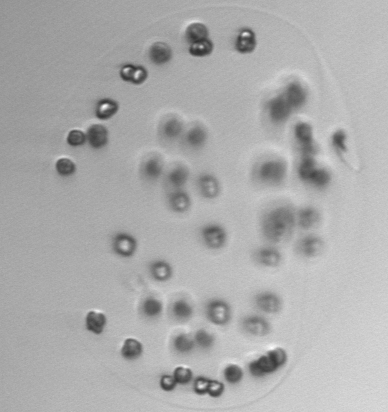
Label: Phaeocystis